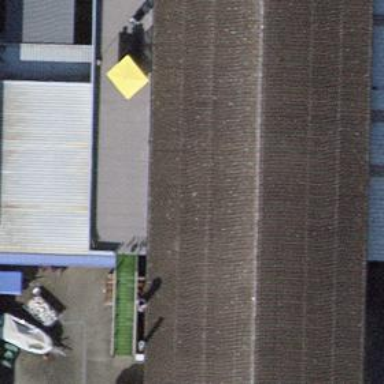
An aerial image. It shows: Office building with gabled roof.